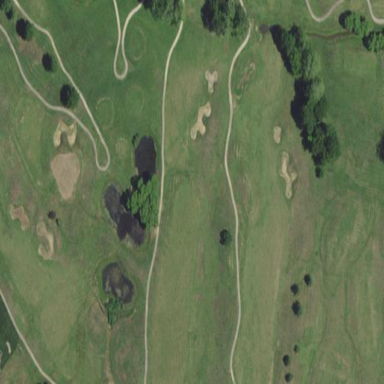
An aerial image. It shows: Rough grassy area used for golf.